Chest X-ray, AP view. Patient: 67 years old, sex F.
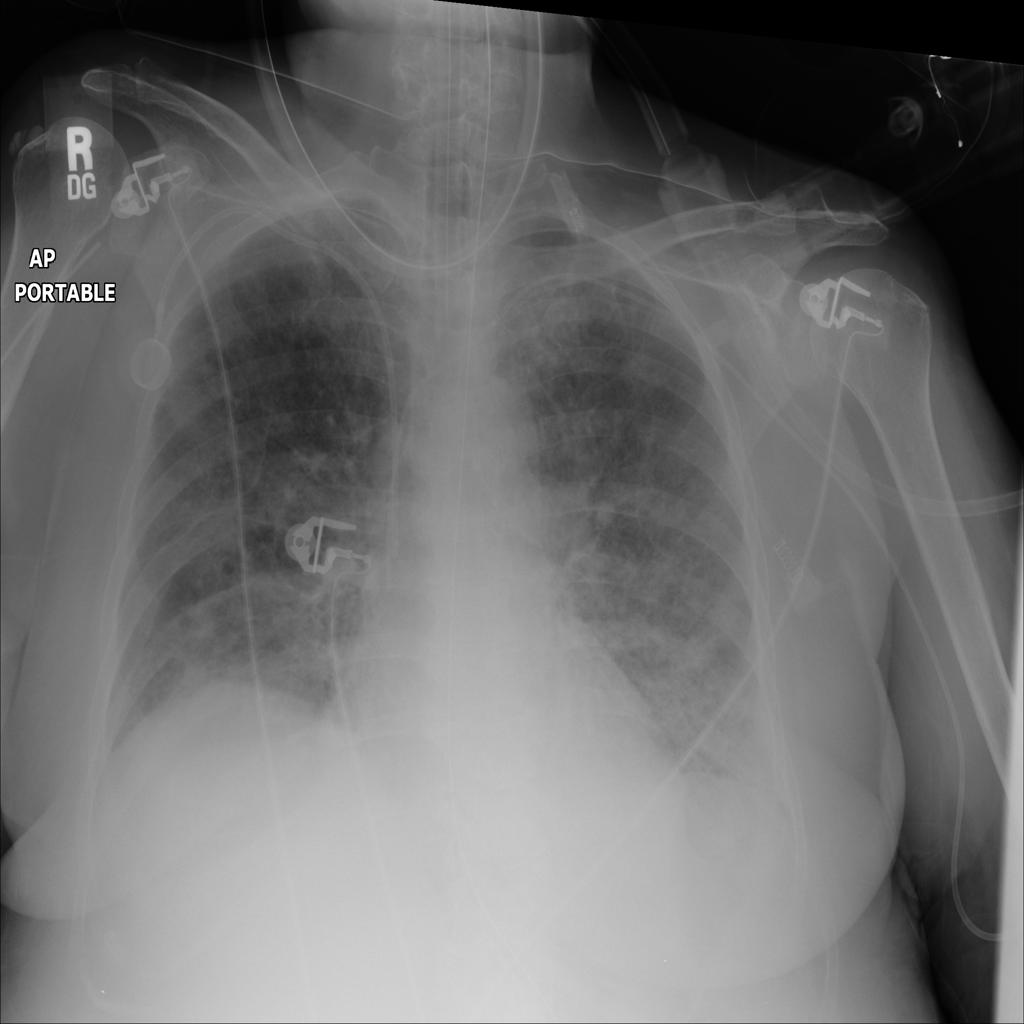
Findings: Effusion, Infiltration, Nodule